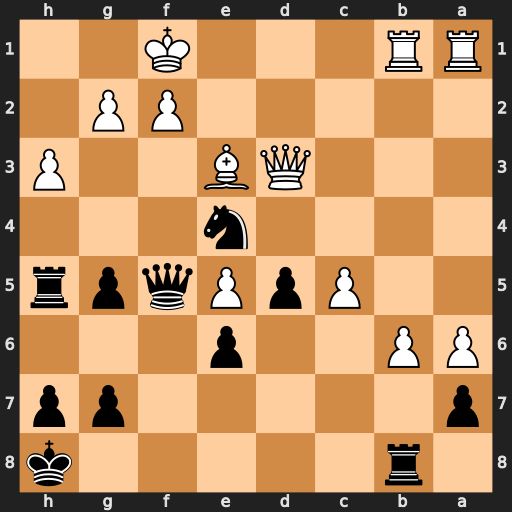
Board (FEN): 1r5k/p5pp/PP2p3/2PpPqpr/4n3/3QB2P/5PP1/RR3K2
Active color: b
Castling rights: -
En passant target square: -
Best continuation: Ng3+ Kg1 Qxd3